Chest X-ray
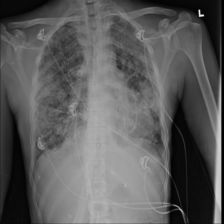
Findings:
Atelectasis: negative
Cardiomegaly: negative
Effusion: negative
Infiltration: negative
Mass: negative
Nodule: negative
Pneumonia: negative
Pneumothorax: positive
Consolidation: positive
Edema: negative
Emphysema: negative
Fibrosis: negative
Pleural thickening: negative
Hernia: negative